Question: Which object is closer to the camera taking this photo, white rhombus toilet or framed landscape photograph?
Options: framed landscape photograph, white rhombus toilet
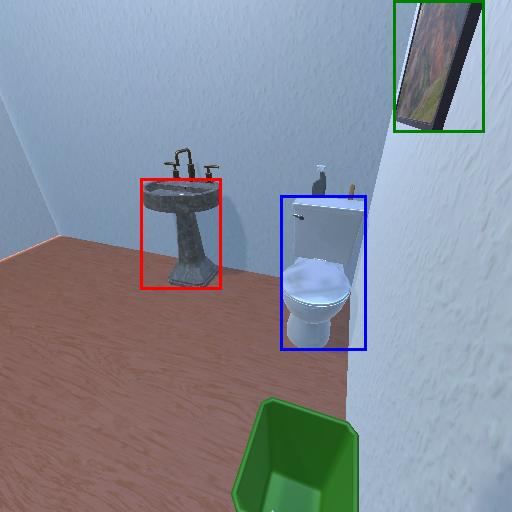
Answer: framed landscape photograph